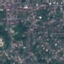
Land use / land cover: Residential